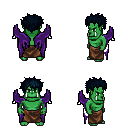
a pixel art fantasy rpg character, male body template, orc, green skin, purple wings, robe skirt, raven bedhead hairstyle, four views (front, back, left, right), 2x2 character sprite sheet, small pixel art, hard edges, no anti-aliasing